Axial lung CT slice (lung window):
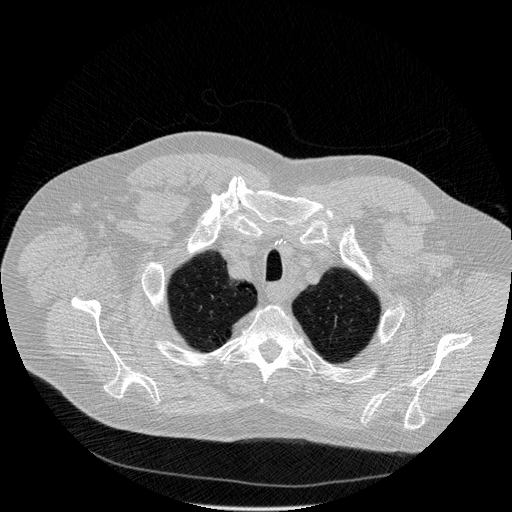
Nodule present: no